Question: I am not good with jQuery. However, I have a form that needs to be validated in a certain format.
Please see screenshot to see how the form should look like when a user attempts a submit without providing values for username/password.

I searched around for jQuery script that meets our spec and found the script below.
How do I modify it to have just username and password and as soon as user fills the form with those values and clicks the Submit button, s/he is taken page2.aspx?
So far, when I fill the form and click the submit button, I get an alert:
'''
submit! use link below to go to the other step
'''
At the very least, can I just change this alert to redirect so it takes me to page2.aspx?
'''
$(document).ready(function(){
$.mockjax({
url: "emails.action",
response: function(settings) {
var email = settings.data.email,
emails = ["glen@marketo.com", "george@bush.gov", "me@god.com", "aboutface@cooper.com", "steam@valve.com", "bill@gates.com"];
this.responseText = "true";
if ( $.inArray( email, emails ) !== -1 ) {
this.responseText = "false";
}
},
responseTime: 500
});
jQuery.validator.addMethod("password", function( value, element ) {
var result = this.optional(element) || value.length >= 6 && /\d/.test(value) && /[a-z]/i.test(value);
if (!result) {
element.value = "";
var validator = this;
setTimeout(function() {
validator.blockFocusCleanup = true;
element.focus();
validator.blockFocusCleanup = false;
}, 1);
}
return result;
}, "Your password must be at least 6 characters long and contain at least one number and one character.");
// a custom method making the default value for companyurl ("http://") invalid, without displaying the "invalid url" message
jQuery.validator.addMethod("defaultInvalid", function(value, element) {
return value != element.defaultValue;
}, "");
jQuery.validator.addMethod("billingRequired", function(value, element) {
if ($("#bill_to_co").is(":checked"))
return $(element).parents(".subTable").length;
return !this.optional(element);
}, "");
jQuery.validator.messages.required = "";
$("form").validate({
invalidHandler: function(e, validator) {
var errors = validator.numberOfInvalids();
if (errors) {
var message = errors == 1
? 'You missed 1 field. It has been highlighted above'
: 'You missed ' + errors + ' fields. They have been highlighted above';
$("div.error span").html(message);
$("div.error").show();
} else {
$("div.error").hide();
}
},
onkeyup: false,
submitHandler: function() {
$("div.error").hide();
alert("submit! use link below to go to the other step");
},
messages: {
password2: {
required: " ",
equalTo: "Please enter the same password as above"
},
email: {
required: " ",
email: "Please enter a valid email address, example: you@yourdomain.com",
remote: jQuery.validator.format("{0} is already taken, please enter a different address.")
}
},
debug:true
});
$(".resize").vjustify();
$("div.buttonSubmit").hoverClass("buttonSubmitHover");
$("input.phone").mask("<PHONE>");
$("input.zipcode").mask("99999");
var creditcard = $("#creditcard").mask("9999 9999 9999 9999");
$("#cc_type").change(
function() {
switch ($(this).val()){
case 'amex':
creditcard.unmask().mask("<PHONE> 99999");
break;
default:
creditcard.unmask().mask("9999 9999 9999 9999");
break;
}
}
);
// toggle optional billing address
var subTableDiv = $("div.subTableDiv");
var toggleCheck = $("input.toggleCheck");
toggleCheck.is(":checked")
? subTableDiv.hide()
: subTableDiv.show();
$("input.toggleCheck").click(function() {
if (this.checked == true) {
subTableDiv.slideUp("medium");
$("form").valid();
} else {
subTableDiv.slideDown("medium");
}
});
});
$.fn.vjustify = function() {
var maxHeight=0;
$(".resize").css("height","auto");
this.each(function(){
if (this.offsetHeight > maxHeight) {
maxHeight = this.offsetHeight;
}
});
this.each(function(){
$(this).height(maxHeight);
if (this.offsetHeight > maxHeight) {
$(this).height((maxHeight-(this.offsetHeight-maxHeight)));
}
});
};
$.fn.hoverClass = function(classname) {
return this.hover(function() {
$(this).addClass(classname);
}, function() {
$(this).removeClass(classname);
});
};
'''
This is the link below where I got the script. If you click on the Finish button, you see the behavior we are looking to mimick.
<URL>
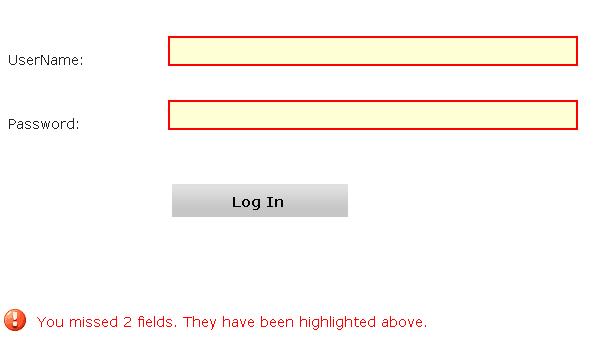
Answer: You dont need all of that. Keep in mind that all validation should also be done server side. If you need to check the database for username and password, you need to include an ajax call.
'''
<div class="loginStatus"></div>
<div class="alert"></div>
<input type="text" name="username" id="username" />
<input type="text" name="password" id="password" />
<button id="submitButton">Submit</button>
'''
End html
'''
$(function() {
$('#submitButton').on('click', function() {
var username = $('#username').val();
var password = $('#password').val();
if(username.length < 6) {
$('#username').css('border', '1px solid red');
$('.alert').html('Please enter valid username');
$('.loginStatus').html('Bad');
return false;
}
if(password.length < 6) {
$('#password').css('border', '1px solid red');
$('.alert').html('Please enter valid password');
$('.loginStatus').html('Bad');
return false;
}
$('.loginStatus').html('good');
$('#username').css('border', '1px solid #3c3c3c');
$('#password').css('border', '1px solid #3c3c3c');
$.ajax({
url: "checklogin.aspx?un="+ username + '&pw=' + password, //send values to server side code to check if they are valid in database
cache: false
})
.done(function( html ){ //send back response
$('.loginStatus').html(html); //sends whether login status is valid
if($('.loginStatus').text() === 'good') { //this is some hidden container that holds a value of good or bad
window.location = "page2.aspx"; //if login is good then advance to next page
}
})
});
});
'''